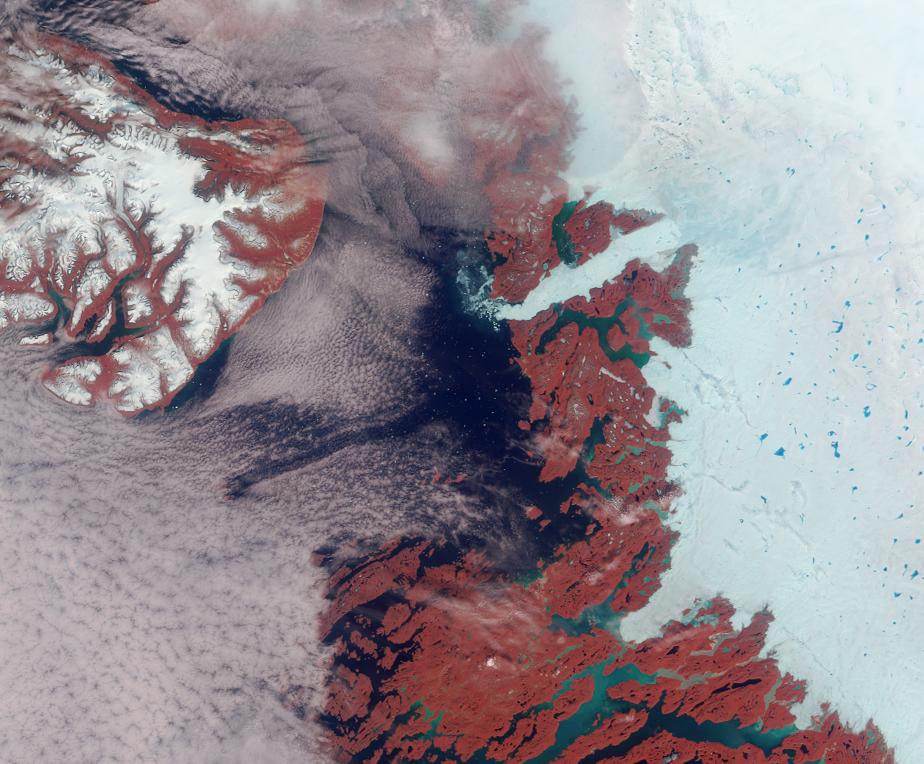
Greenland Coast in Holiday Colors Earth, Terra